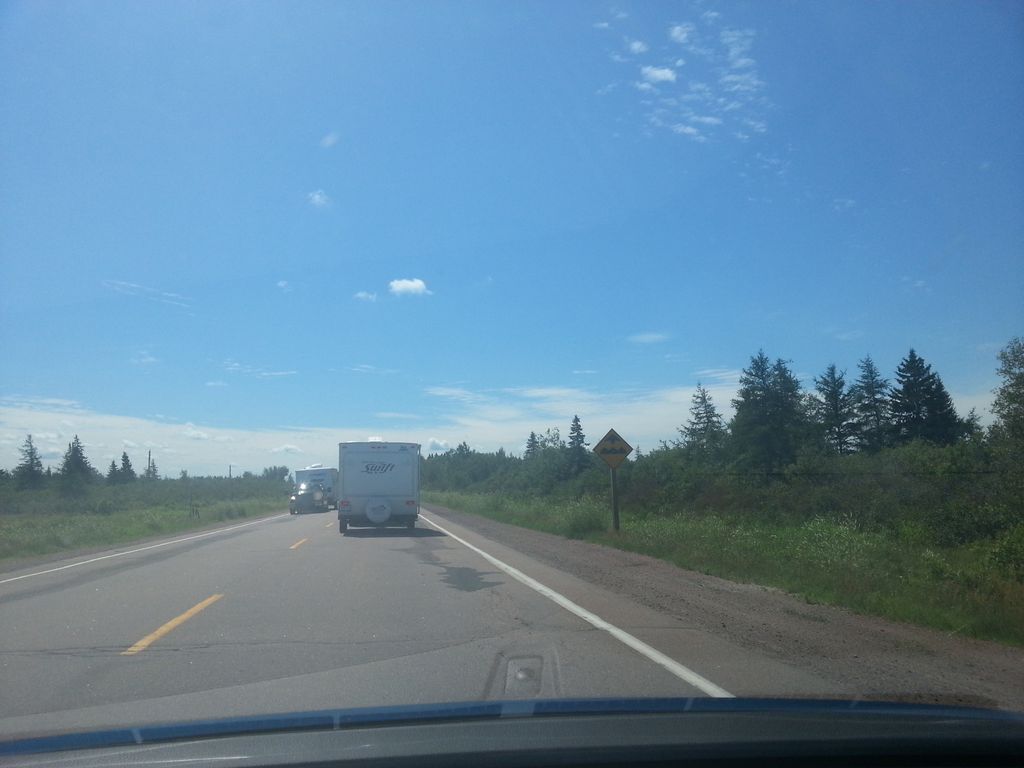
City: charlottetown